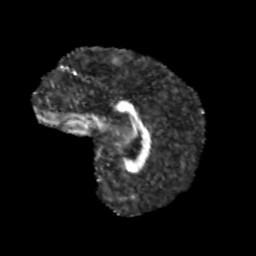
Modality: FA
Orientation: sagittal
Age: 12
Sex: male
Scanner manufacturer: siemens
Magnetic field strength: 3 T
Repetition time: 3.8 s
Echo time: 0.07 s